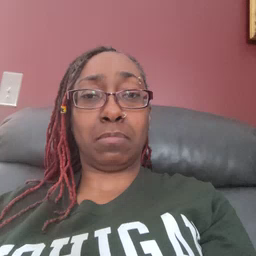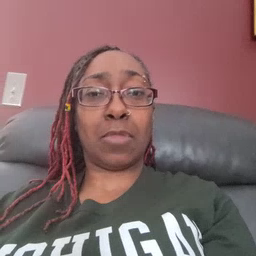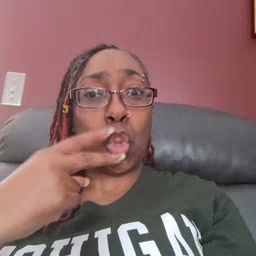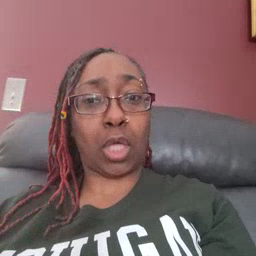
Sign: look